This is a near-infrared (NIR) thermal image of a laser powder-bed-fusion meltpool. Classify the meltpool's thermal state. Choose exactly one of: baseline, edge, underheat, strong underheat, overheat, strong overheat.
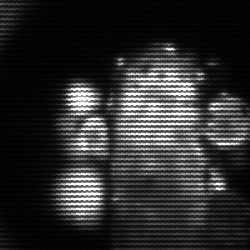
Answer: strong underheat